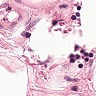
Metastatic tissue present: no